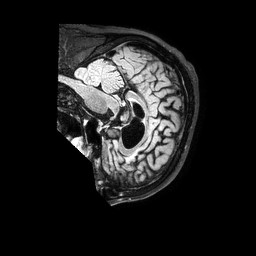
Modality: FLAIR
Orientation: sagittal
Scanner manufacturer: philips
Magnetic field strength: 3 T
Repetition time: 4.8 s
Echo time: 0.2858 s